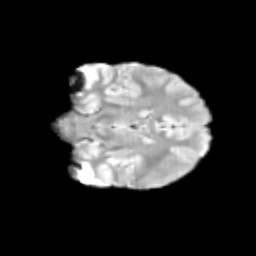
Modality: T2w
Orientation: coronal
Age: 10
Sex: male
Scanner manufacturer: siemens
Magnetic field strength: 3 T
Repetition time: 3.8 s
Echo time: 0.07 s